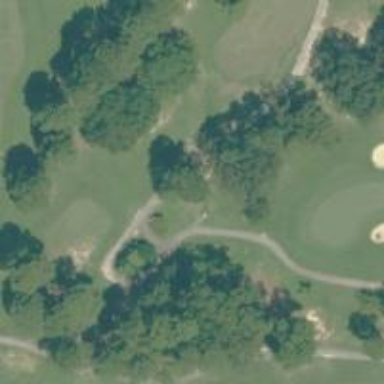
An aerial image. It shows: Pathway for golfing.